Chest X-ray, PA view. Patient: 44 years old, sex F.
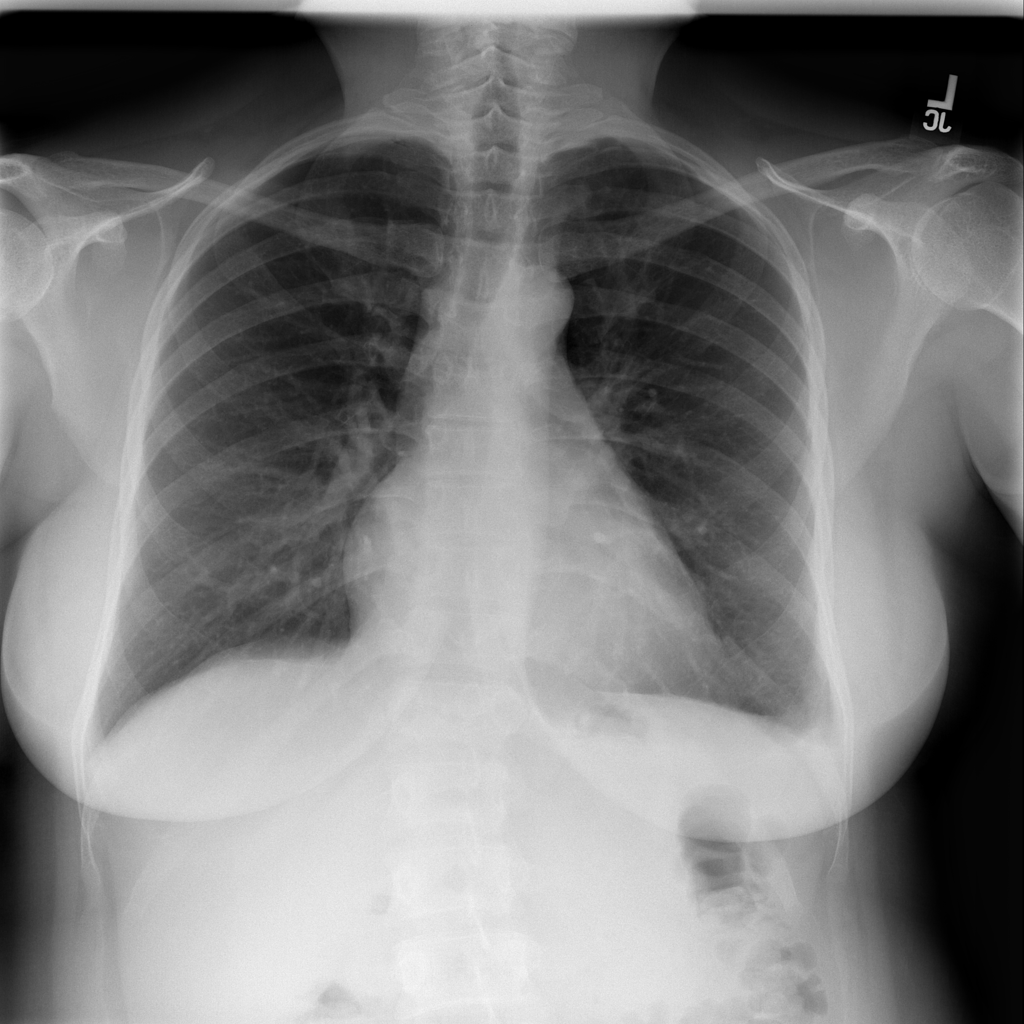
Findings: No Finding